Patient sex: M
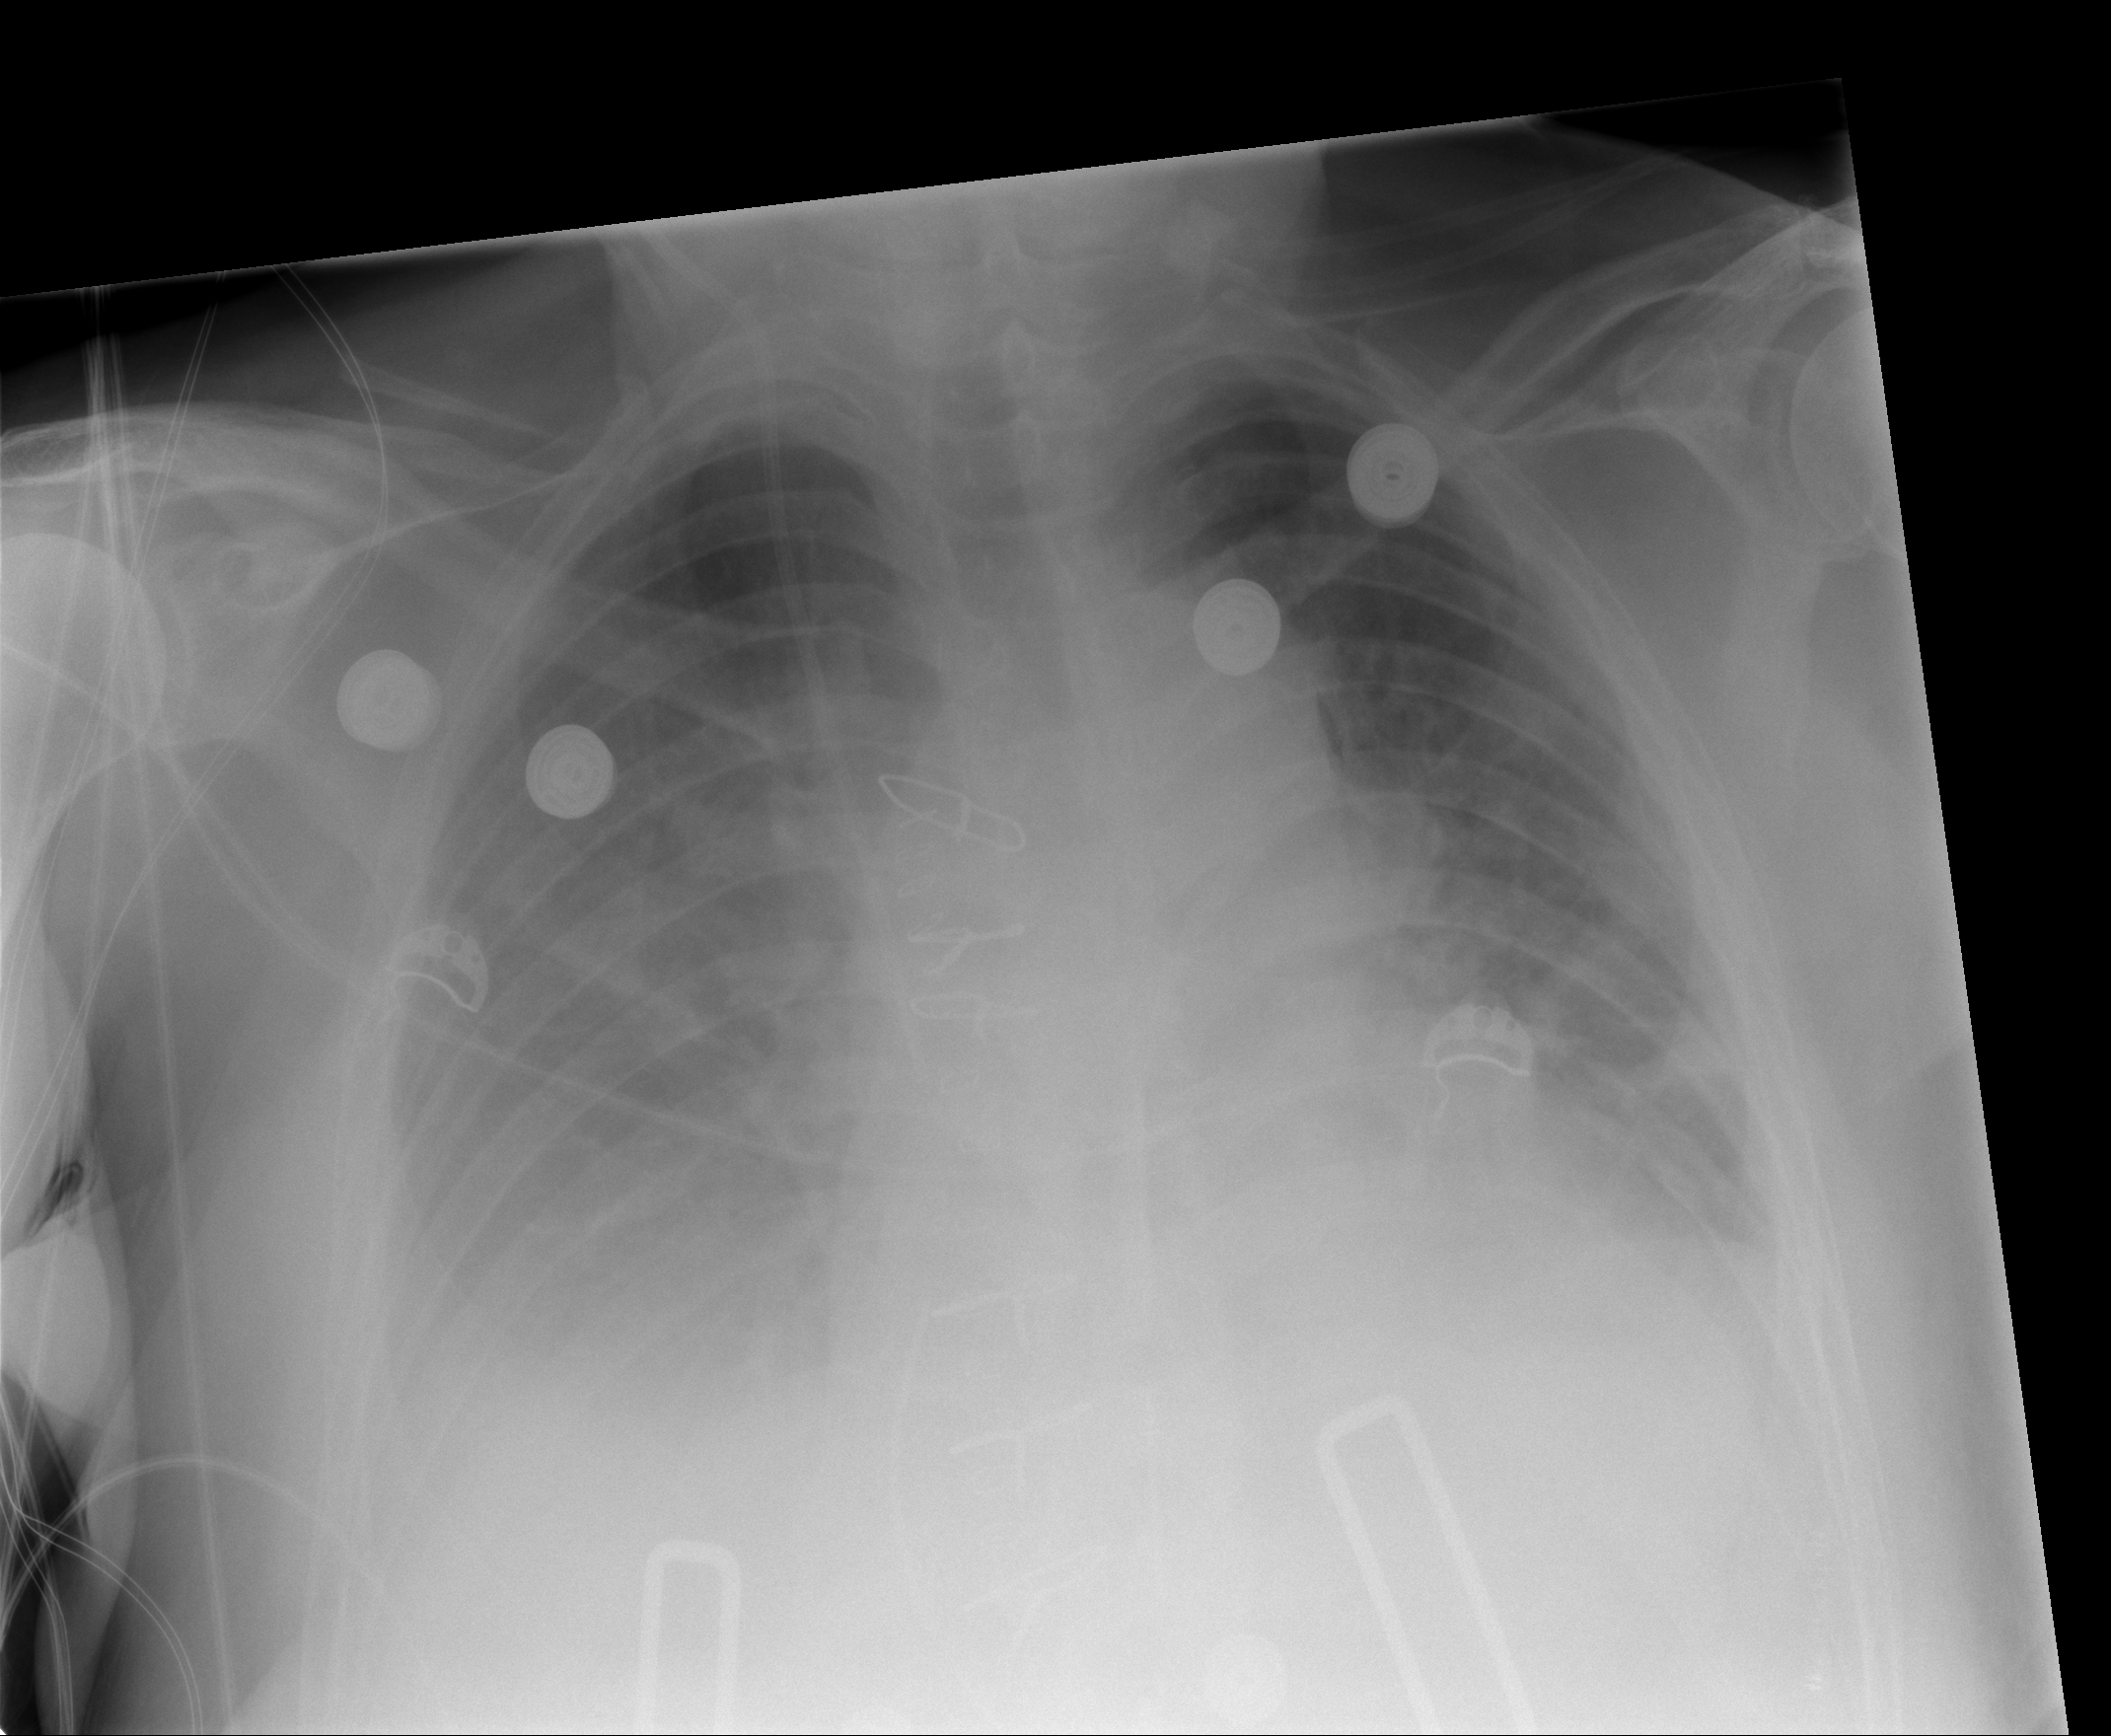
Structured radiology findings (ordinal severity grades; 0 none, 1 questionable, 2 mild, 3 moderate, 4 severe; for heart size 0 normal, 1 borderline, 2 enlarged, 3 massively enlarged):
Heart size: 2
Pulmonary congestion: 2
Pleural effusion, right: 3
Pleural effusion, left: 2
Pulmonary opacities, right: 1
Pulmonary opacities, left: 1
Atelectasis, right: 0
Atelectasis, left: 2